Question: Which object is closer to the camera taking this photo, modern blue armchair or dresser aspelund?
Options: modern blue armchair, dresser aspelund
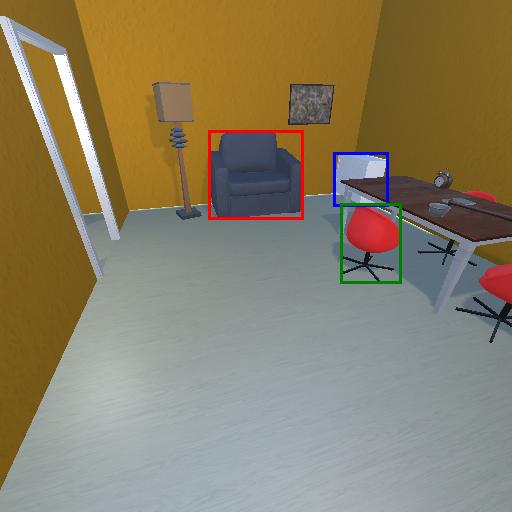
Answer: modern blue armchair